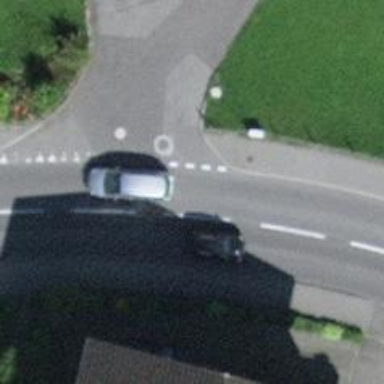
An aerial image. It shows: Road with "give way" sign.